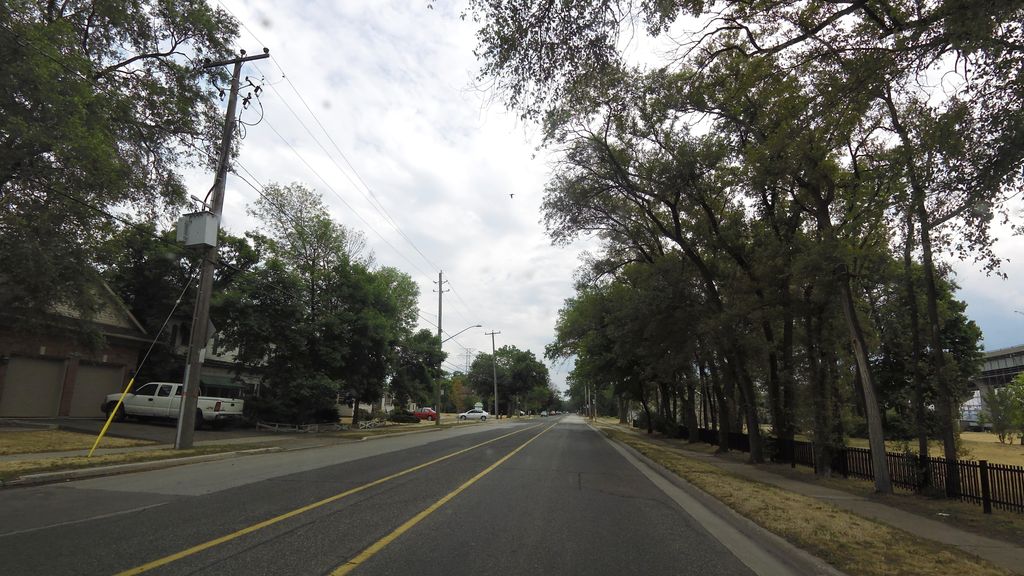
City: hamilton